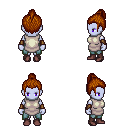
a pixel art fantasy rpg character, female body template, dark elf, purple skin, white tunic, teal pants, brunette short topknot hairstyle, cloth bracers, maroon shoes, four views (front, back, left, right), 2x2 character sprite sheet, small pixel art, hard edges, no anti-aliasing